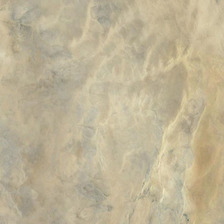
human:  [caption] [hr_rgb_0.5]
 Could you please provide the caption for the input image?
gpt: it is a large piece of yellow desert .

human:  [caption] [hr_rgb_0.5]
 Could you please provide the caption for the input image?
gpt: it is a large piece of yellow desert .

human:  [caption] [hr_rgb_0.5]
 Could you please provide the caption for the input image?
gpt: it is a large piece of yellow desert .

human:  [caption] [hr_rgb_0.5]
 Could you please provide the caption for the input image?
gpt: it is a large piece of yellow desert .

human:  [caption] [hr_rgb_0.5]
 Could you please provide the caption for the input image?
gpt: it is a large piece of yellow desert .